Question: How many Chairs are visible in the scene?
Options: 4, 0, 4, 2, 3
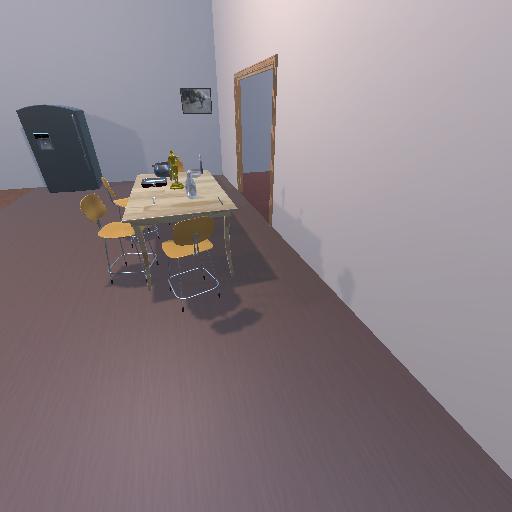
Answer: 4